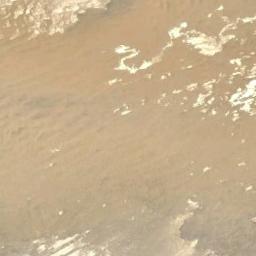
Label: desert